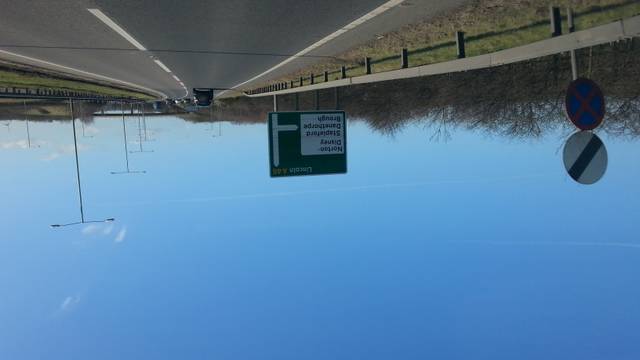
Region: United Kingdom
Coordinates: 53.119, -0.7523